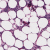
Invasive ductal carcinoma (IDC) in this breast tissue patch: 0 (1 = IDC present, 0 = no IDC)